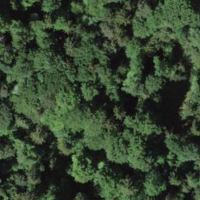
EUNIS habitat code: 44
Species observed at this site:
Sanicula europaea
Allium ursinum